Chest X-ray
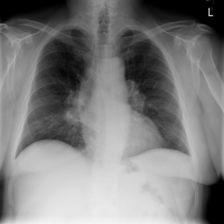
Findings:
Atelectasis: negative
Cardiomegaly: negative
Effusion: negative
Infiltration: negative
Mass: negative
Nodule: negative
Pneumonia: negative
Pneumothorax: negative
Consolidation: negative
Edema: negative
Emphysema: negative
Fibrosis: negative
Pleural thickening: negative
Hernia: negative